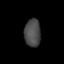
Tissue: lung
Cell type: Fibroblasts
Senescence score: 0.2252
Nuclear area (px): 439
Mean DAPI intensity: 74.77